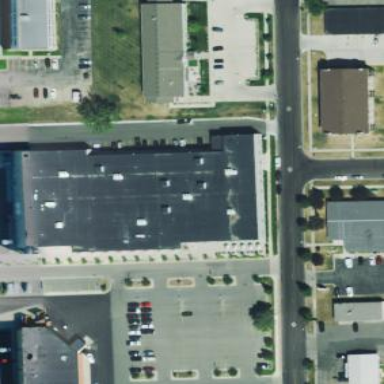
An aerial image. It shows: Building.